Question: I have an array of file paths and I want to create array that contains only uniqe files in paths_after array. Files is always starting at "OpenShop_".
Example: C:aa\OpenShop_F.dll; C:aavv\OpenShop_F.dll; C:aa\OpenShop_E.dll
I have that code:
'''
string[] paths = Directory.GetFiles(path, "OpenShop*.dll",SearchOption.AllDirectories);
string[] endpaths;
endpaths = paths.Where(x=>Path.GetFileName(x).Contains("OpenShop_")).Distinct().ToArray();
'''
I want to in endpaths array elements with unique filenames: c:aa\OpenShop_F.dll
c:aa\OpenShop_E.dll
And I have result:

I dont want the same dll's. I want only one OpenShop_Firefox.dll only one Chrome and only one IE.
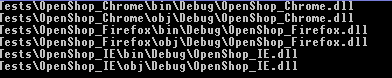
Answer: You could try something like the following:
'''
var endpaths = paths.Where(x=>Path.GetFileName(x).Contains("open_"))
.Select(x=>Path.GetFileName(x))
.Distinct()
.ToArray();
'''
We use the 'Path.GetFileName' to get the filename from the path 'x'. For further documentation about this, please have a look <URL>. Then we see if the desired path is contained in the path we get. Last we get the distinct paths and convert the resutl to an array.